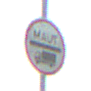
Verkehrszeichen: Mautpflicht
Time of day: SunriseSunset
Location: Outdoor (RoadRail)
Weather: PartlyCloudy
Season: NotSpecified
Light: Natural